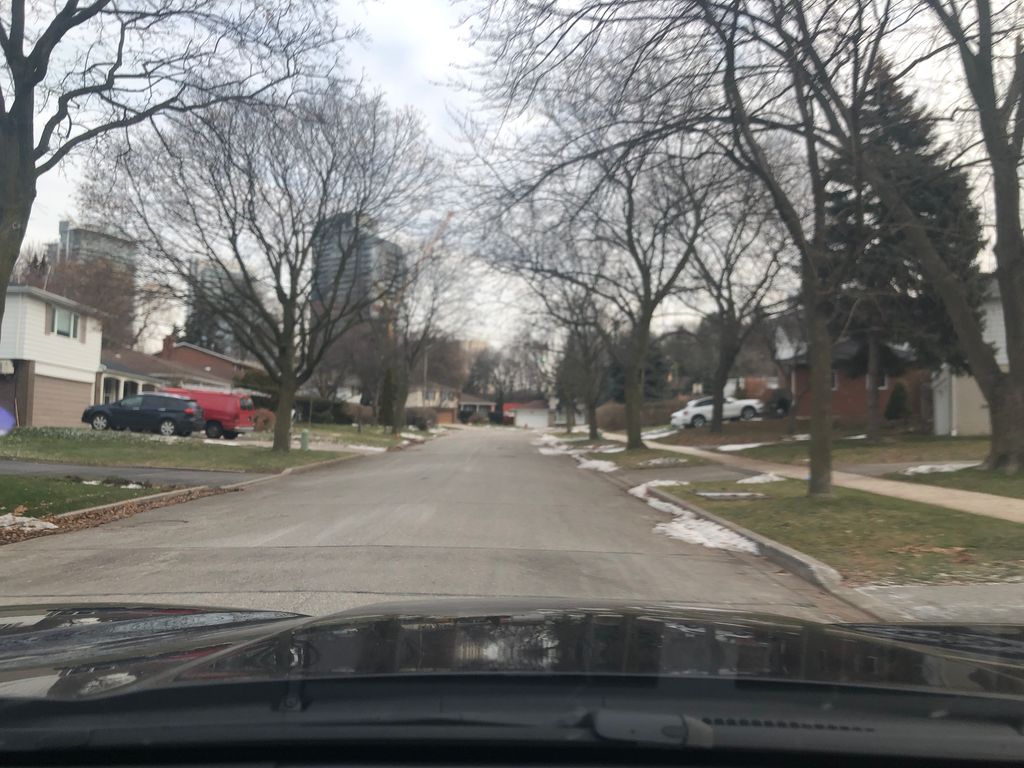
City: toronto